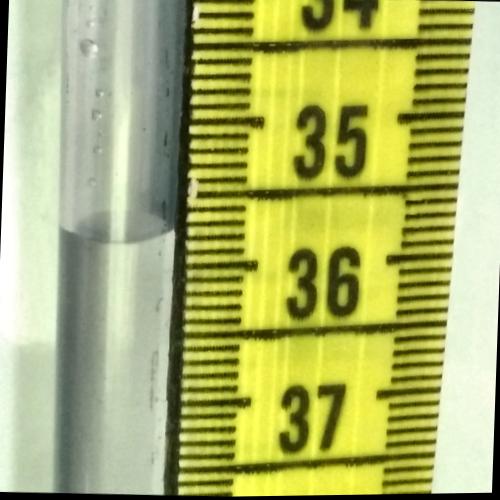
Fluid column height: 35.8 cm